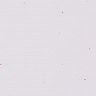
Metastatic tissue present: no